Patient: sex M, age 57
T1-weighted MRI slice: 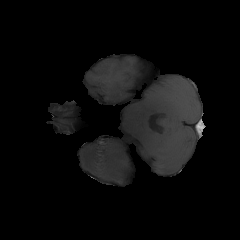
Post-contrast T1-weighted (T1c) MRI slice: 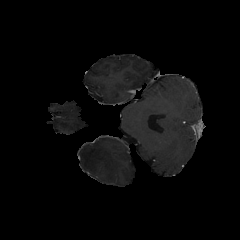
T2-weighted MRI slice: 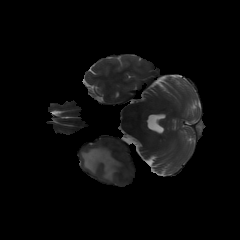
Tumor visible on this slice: yes
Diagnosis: Glioblastoma, IDH-wildtype
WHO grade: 4